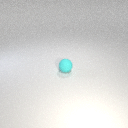
small cyan rubber sphere